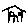
Label: house